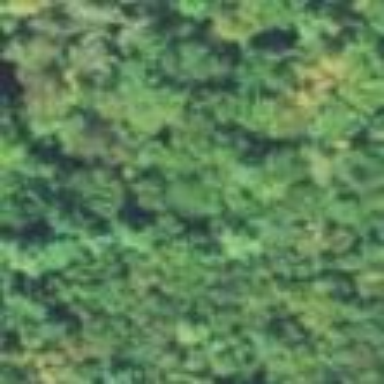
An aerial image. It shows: Mixed leaf woodland.